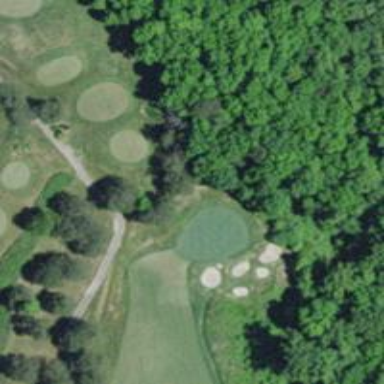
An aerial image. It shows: Golf tee.